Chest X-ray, PA view. Patient: 30 years old, sex M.
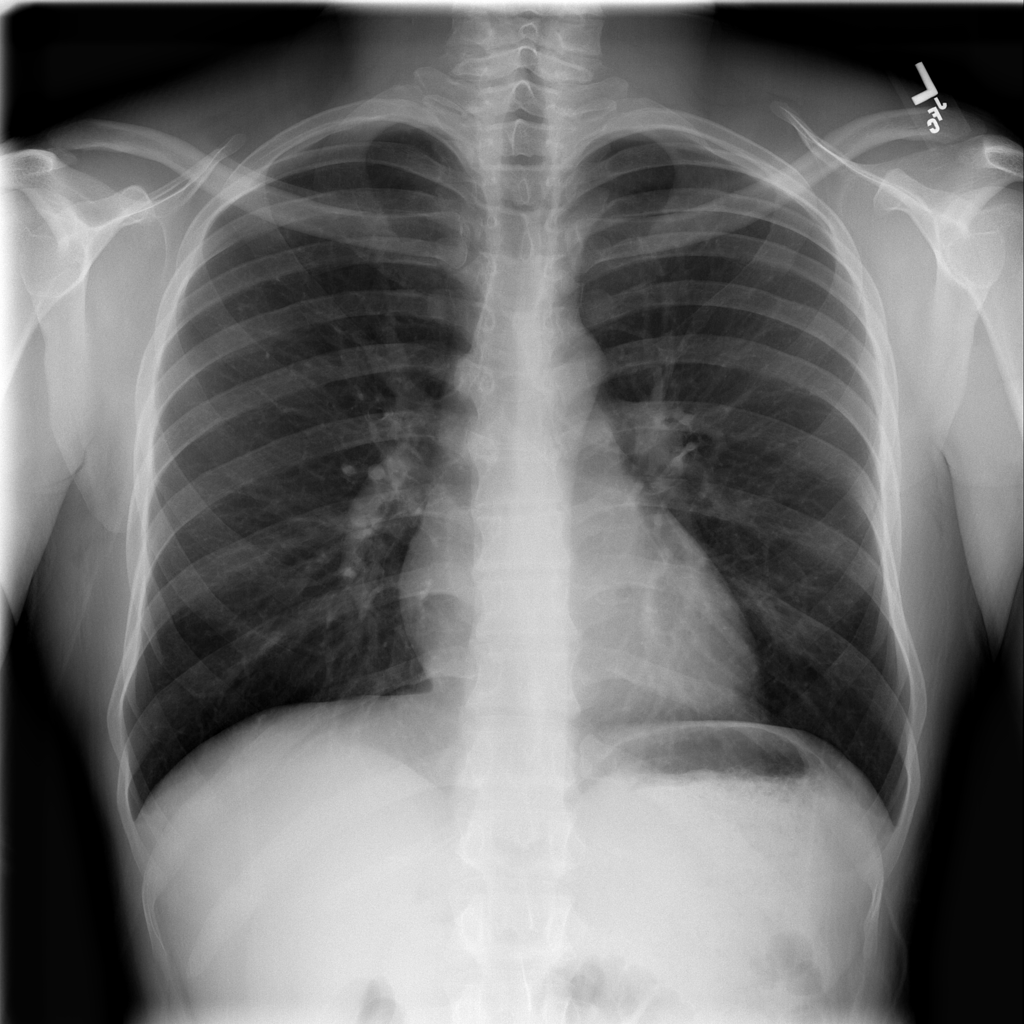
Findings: No Finding